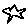
Label: star